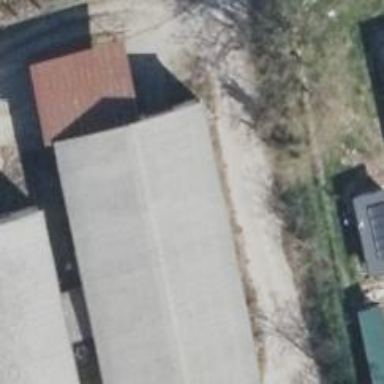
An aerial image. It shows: Farm shop.